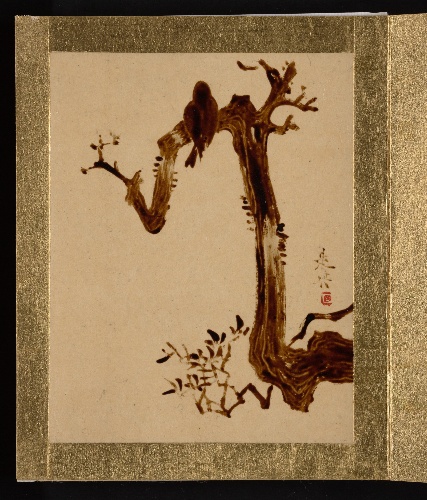
Artist: Shibata Zeshin
Artist bio: Japanese, 1807–1891
Object type: Album leaf
Classification: Paintings
Medium: Album leaf; lacquer on paper
Culture: Japan
Period: Edo period (1615–1868)
Dimensions: 4 1/2 x 3 1/2 in. (11.4 x 8.9 cm)
Department: Asian Art
Credit line: The Howard Mansfield Collection, Purchase, Rogers Fund, 1936
Accession year: 1936
Repository: Metropolitan Museum of Art, New York, NY
Tags: Birds|Trees